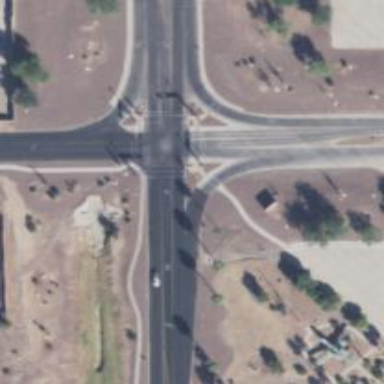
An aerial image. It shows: Unmarked road crossing.